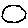
Label: circle